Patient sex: M
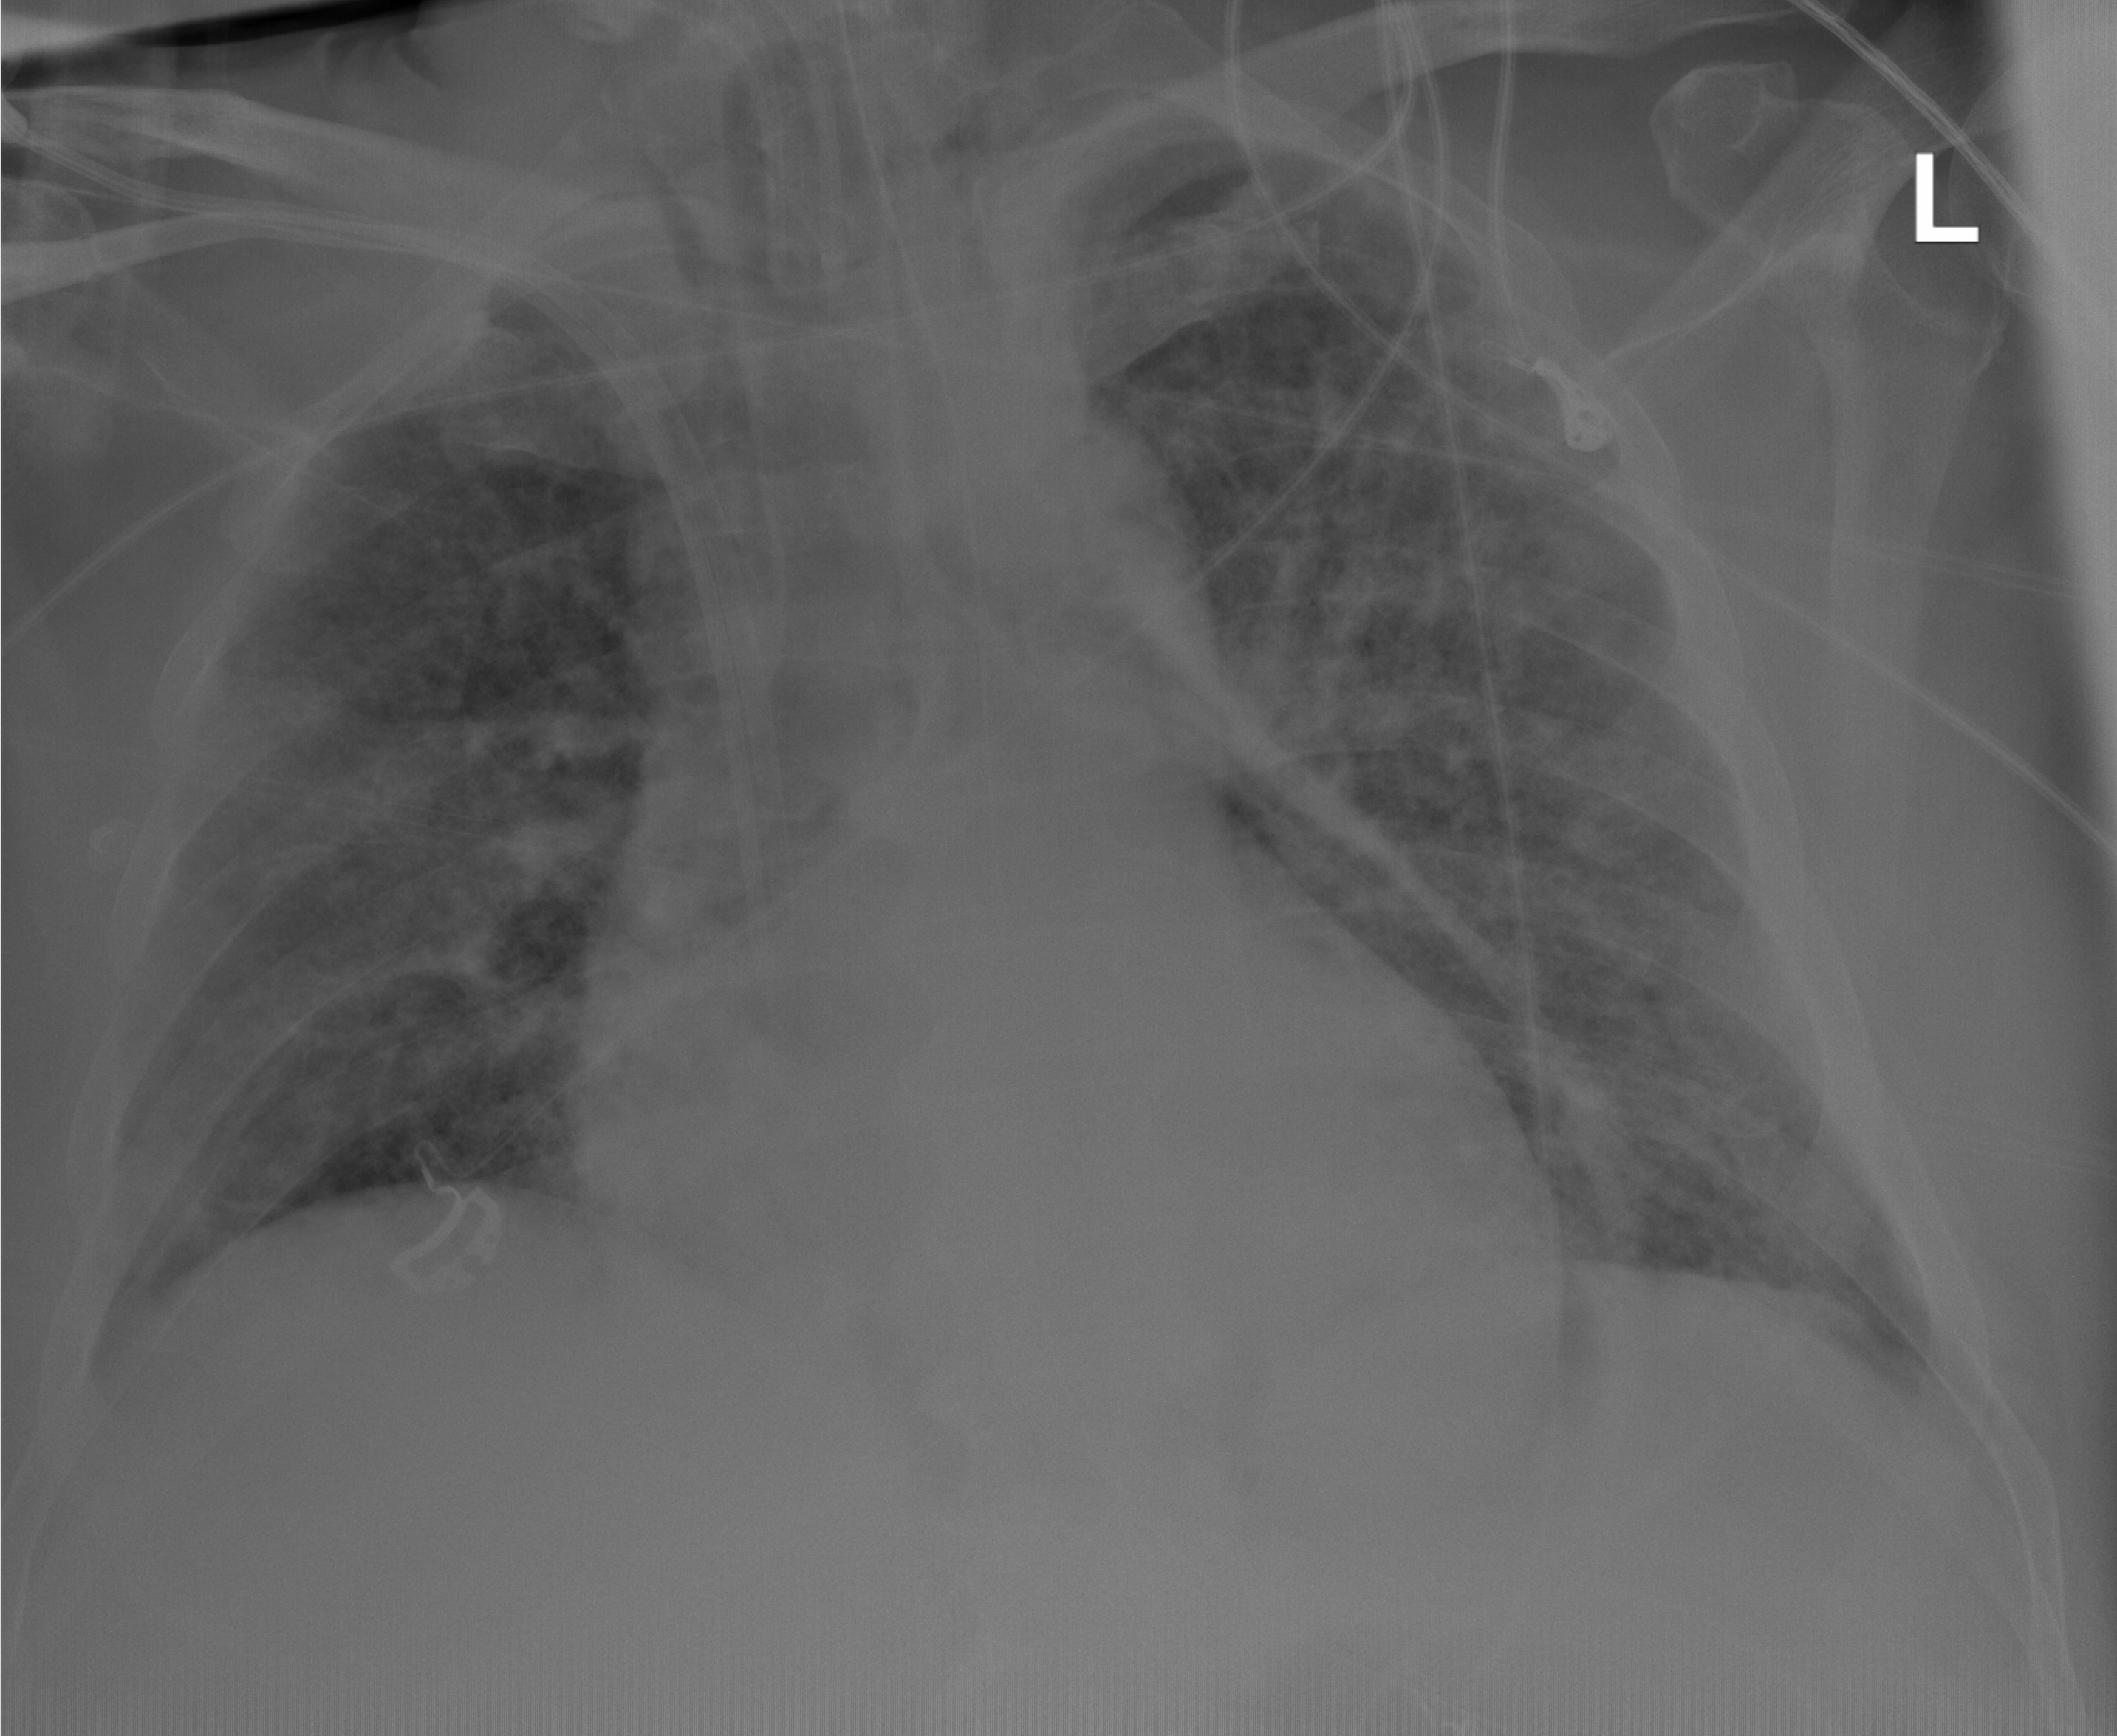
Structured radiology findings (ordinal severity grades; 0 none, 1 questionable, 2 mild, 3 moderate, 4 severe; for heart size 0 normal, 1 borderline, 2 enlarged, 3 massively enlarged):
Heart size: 0
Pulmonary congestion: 0
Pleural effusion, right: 0
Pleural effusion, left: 0
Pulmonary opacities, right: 3
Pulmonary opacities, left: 3
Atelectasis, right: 0
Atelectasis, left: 0